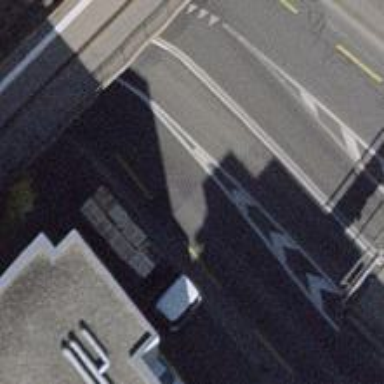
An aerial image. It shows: Tertiary road with asphalt surface. The sidewalk on the right side also has asphalt surface.